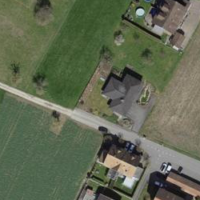
EUNIS habitat code: 55
Species observed at this site:
Salvia pratensis